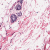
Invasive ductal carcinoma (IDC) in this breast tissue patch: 0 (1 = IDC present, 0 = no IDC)